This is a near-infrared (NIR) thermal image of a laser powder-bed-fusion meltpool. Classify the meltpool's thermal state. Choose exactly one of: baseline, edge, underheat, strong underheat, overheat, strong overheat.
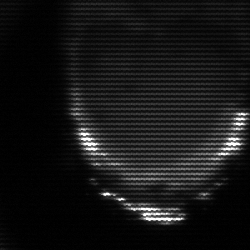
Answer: edge